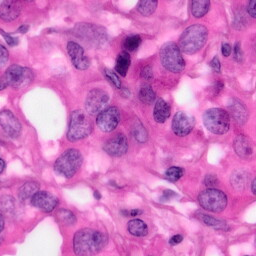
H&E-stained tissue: Pancreatic